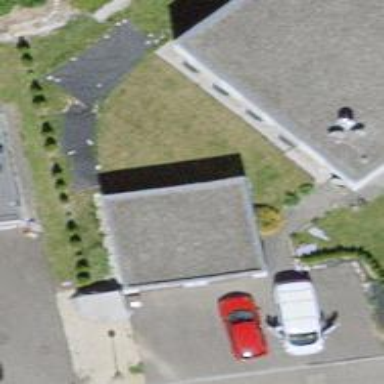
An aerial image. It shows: Garage building.